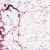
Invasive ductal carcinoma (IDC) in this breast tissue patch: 0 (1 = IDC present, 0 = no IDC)